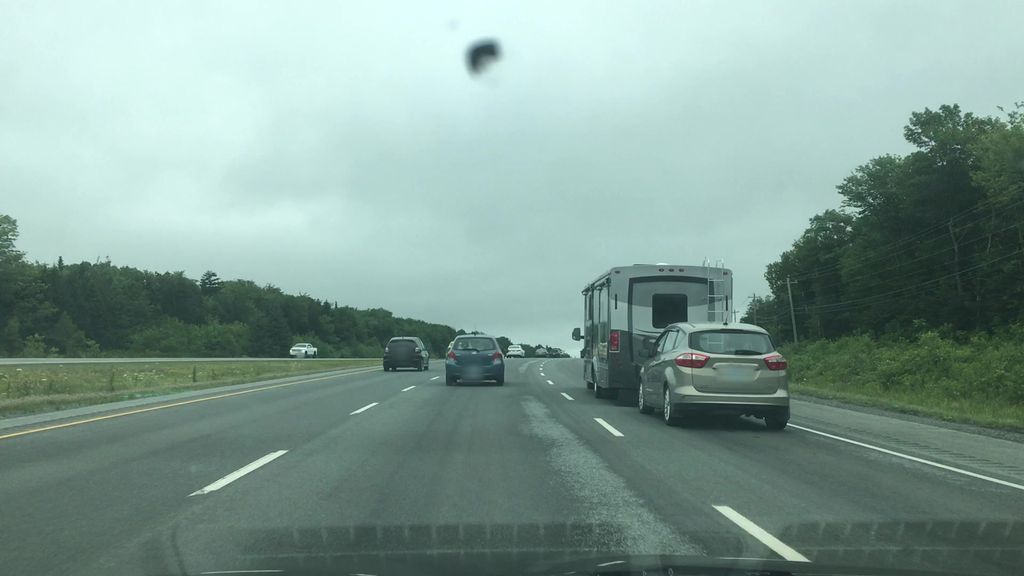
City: halifax